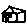
Label: house